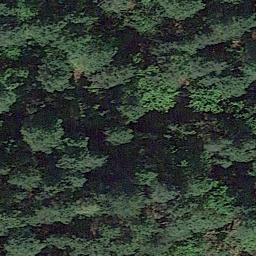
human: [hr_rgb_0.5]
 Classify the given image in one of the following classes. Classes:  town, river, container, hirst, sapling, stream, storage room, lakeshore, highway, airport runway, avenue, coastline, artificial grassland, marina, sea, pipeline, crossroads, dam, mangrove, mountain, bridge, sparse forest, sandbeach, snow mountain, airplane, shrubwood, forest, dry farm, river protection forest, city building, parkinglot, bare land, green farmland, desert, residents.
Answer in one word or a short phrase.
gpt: forest